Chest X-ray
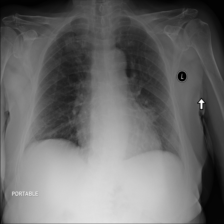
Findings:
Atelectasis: negative
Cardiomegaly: positive
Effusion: negative
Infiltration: positive
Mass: negative
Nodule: negative
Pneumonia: negative
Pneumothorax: negative
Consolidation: negative
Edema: negative
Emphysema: negative
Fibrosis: negative
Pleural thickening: negative
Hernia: negative